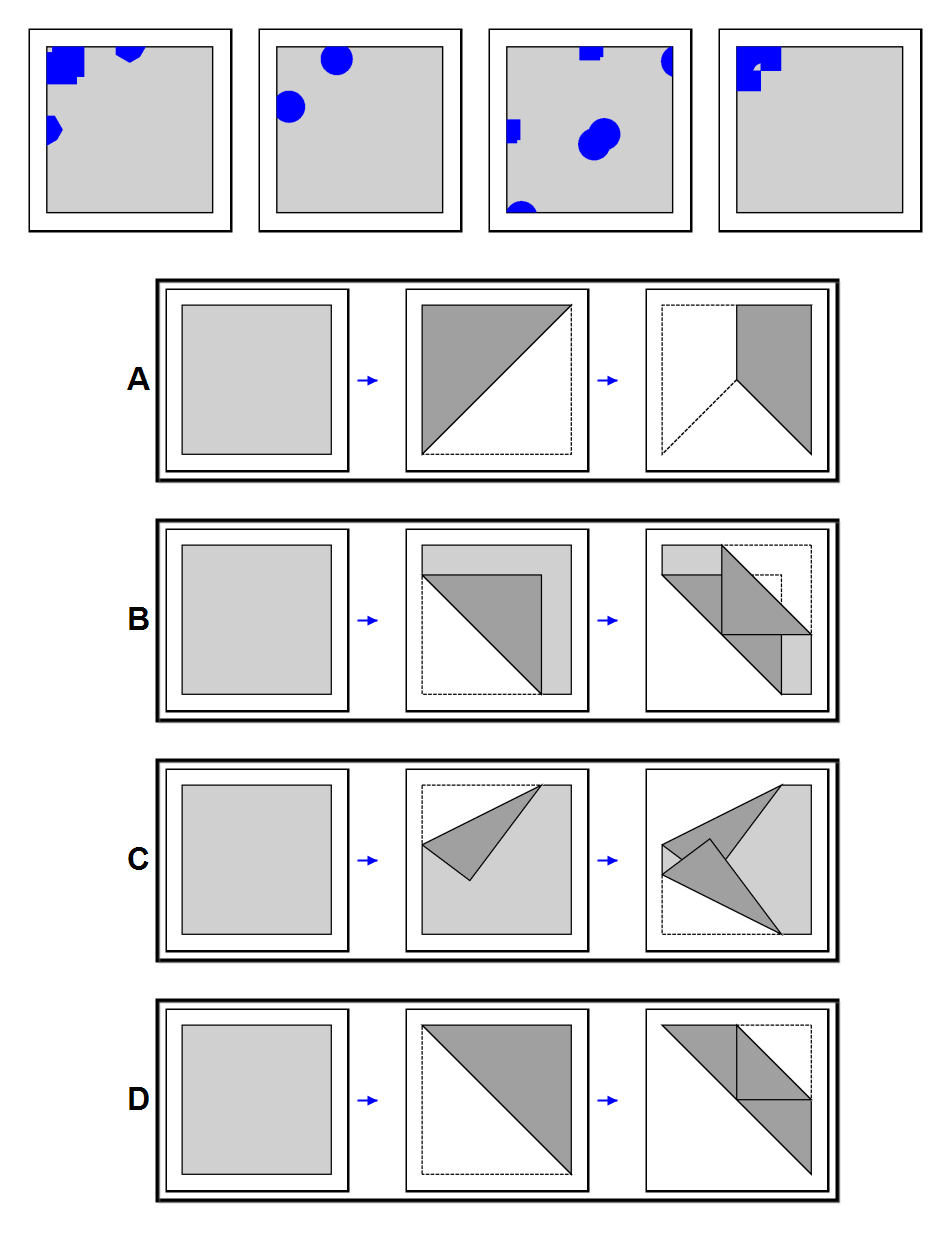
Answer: D